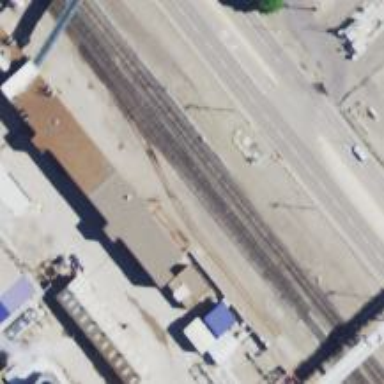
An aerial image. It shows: Railway siding for service.